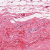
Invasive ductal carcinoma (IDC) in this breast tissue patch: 0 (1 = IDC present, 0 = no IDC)